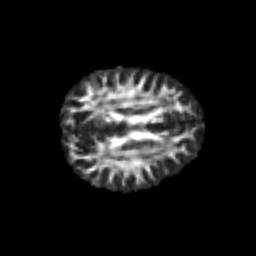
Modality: FA
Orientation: axial
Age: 25
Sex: male
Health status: healthy